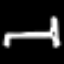
Label: bed